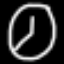
Label: clock